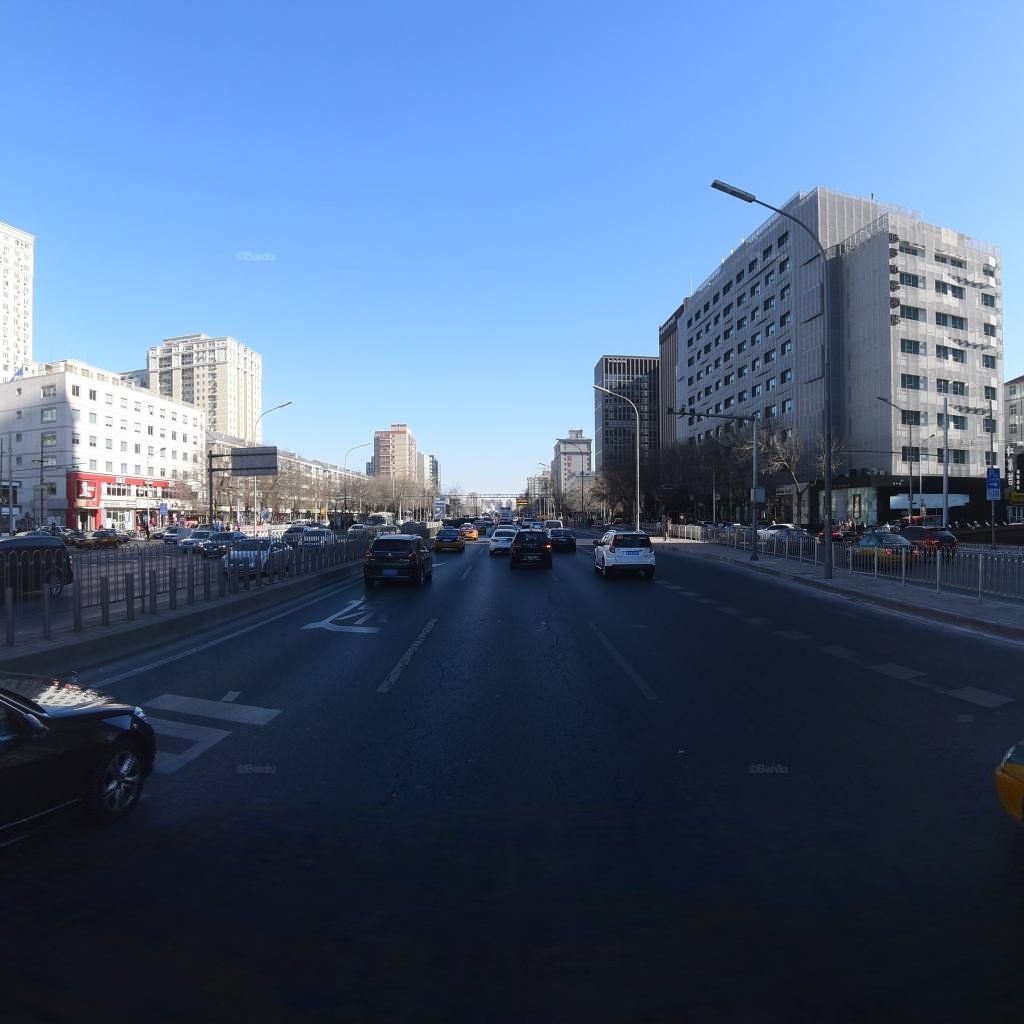
Region: Dongcheng
Road damage annotations: longitudinal crack, longitudinal crack